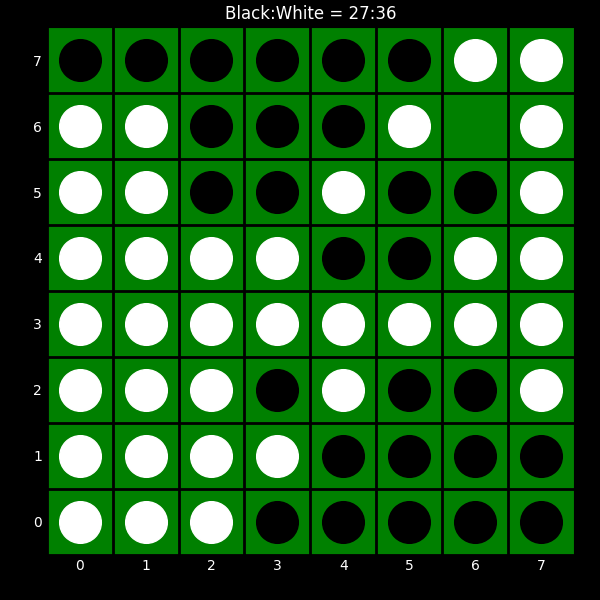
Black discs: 27
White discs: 36